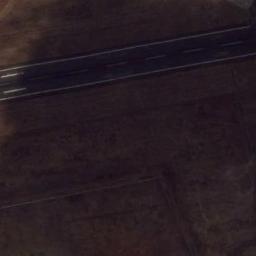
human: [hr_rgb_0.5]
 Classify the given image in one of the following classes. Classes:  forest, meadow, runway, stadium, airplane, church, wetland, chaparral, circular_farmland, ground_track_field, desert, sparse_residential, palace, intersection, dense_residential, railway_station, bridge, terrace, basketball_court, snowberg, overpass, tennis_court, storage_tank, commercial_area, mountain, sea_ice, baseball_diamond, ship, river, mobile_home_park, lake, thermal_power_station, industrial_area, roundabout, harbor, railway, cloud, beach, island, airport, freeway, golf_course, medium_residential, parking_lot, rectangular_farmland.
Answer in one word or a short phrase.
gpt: runway